Interaction volume radius: 5 \u00c5
Interaction volume height: 10 \u00c5
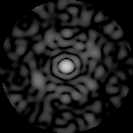
Disorder parameter: 0.8333